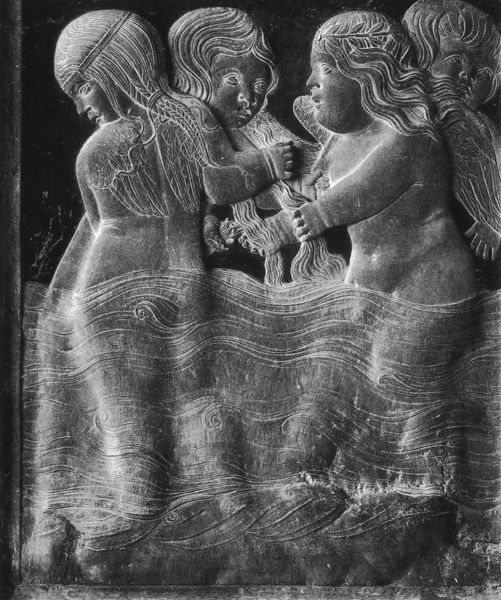
Titel: Spielende und tanzende Putten in der Capella dei Giochi infantili
Künstler: Agostino di Duccio
Standort: Rimini, Tempio Malatestiano (EU - I - Emilia-Romagna)
Schlagwörter: baum, meer, wasser, baden, fluss, frauen, frisur, haar, marmor, stein, haare, drei, locken, kinder, engel, relief, wellen, zöpfe, freude, bad, vier, waschen, nymphen, meerjungfrau, freske, 3, meerjungrau, narden